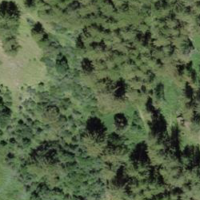
EUNIS habitat code: 43
Species observed at this site:
Euphorbia cyparissias